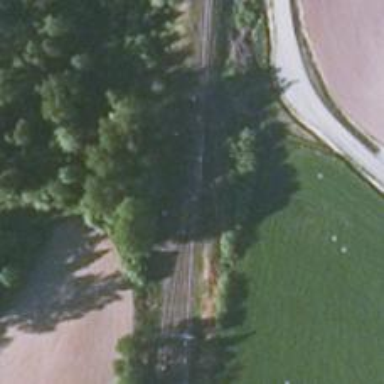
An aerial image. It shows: Railway with continuous electrified contact line.